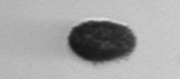
Label: Pseudochattonella_farcimen